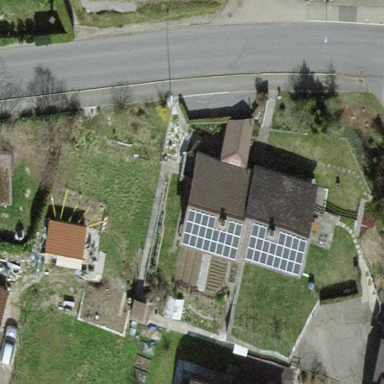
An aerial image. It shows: Semidetached house.